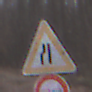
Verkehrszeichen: EinseitigVerengteFahrbahnLinks
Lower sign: Ueberholverbot
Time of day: Midday
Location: Outdoor (Nature)
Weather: Overcast
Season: Autumn
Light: Natural